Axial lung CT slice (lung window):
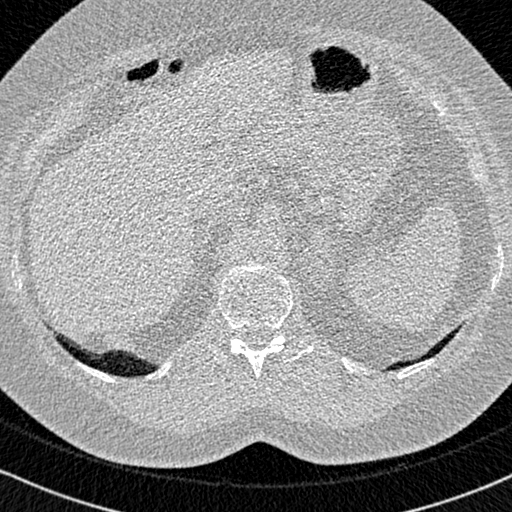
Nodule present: no